Question: '''
$('#nav a[href][title]').qtip({
content: {
text: false // Use each elements title attribute
},
position: {
corner: {
target: 'topLeft',
tooltip: 'middleRight'
}
},
style: {
name: 'dark',
width: 230,
padding: 3,
bottom: 10,
textAlign: 'center'
}
// Give it some style
});
'''
i would like to simulate: css: position:relative;bottom:10px so the tooltip gets vertical aligned (see image) with target, but i cant get it done

trying like this
'''
$('#nav a[href][title]').qtip({
content: {
text: false // Use each elements title attribute
},
position: {
corner: {
target: 'topLeft',
tooltip: 'middleRight'
}
},
style: {
name: 'dark',
width: 230,
padding: 3,
position: 'relative',
bottom: 10,
textAlign: 'center'
}
// Give it some style
});
'''
But the text of the tooltip gets moved, not the tooltip itself,
how can i do this?
EDIT
trying the 'adjust' property but there is a syntax mistake i can't find
'''
$('#nav a[href][title]').qtip({
content: {
text: false // Use each elements title attribute
},
position: {
adjust: {
x: 10px,
y: 10px
},
corner: {
target: 'topLeft',
tooltip: 'middleRight'
}
},
style: {
name: 'dark',
width: 230,
padding: 3,
textAlign: 'center'
},
// Give it some style
});
'''
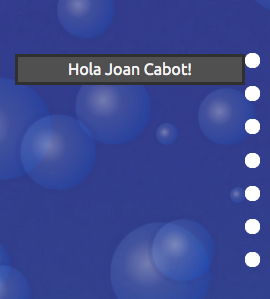
Answer: You can use "adjust" property of the "position" property group as follows:
'''
position: {
corner: {
target: 'topLeft',
tooltip: 'middleRight'
},
adjust: {
x: 10,
y: 10
}
}
'''
The numbers i provided are arbitrary. You can play with them to position as you want.